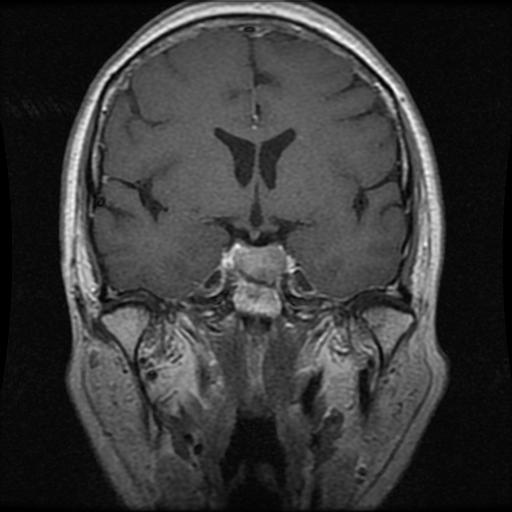
Label: pituitary